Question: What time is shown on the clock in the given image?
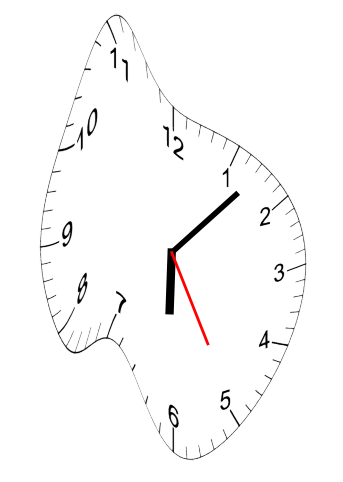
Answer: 06:07:25